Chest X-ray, PA view. Patient: 52 years old, sex M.
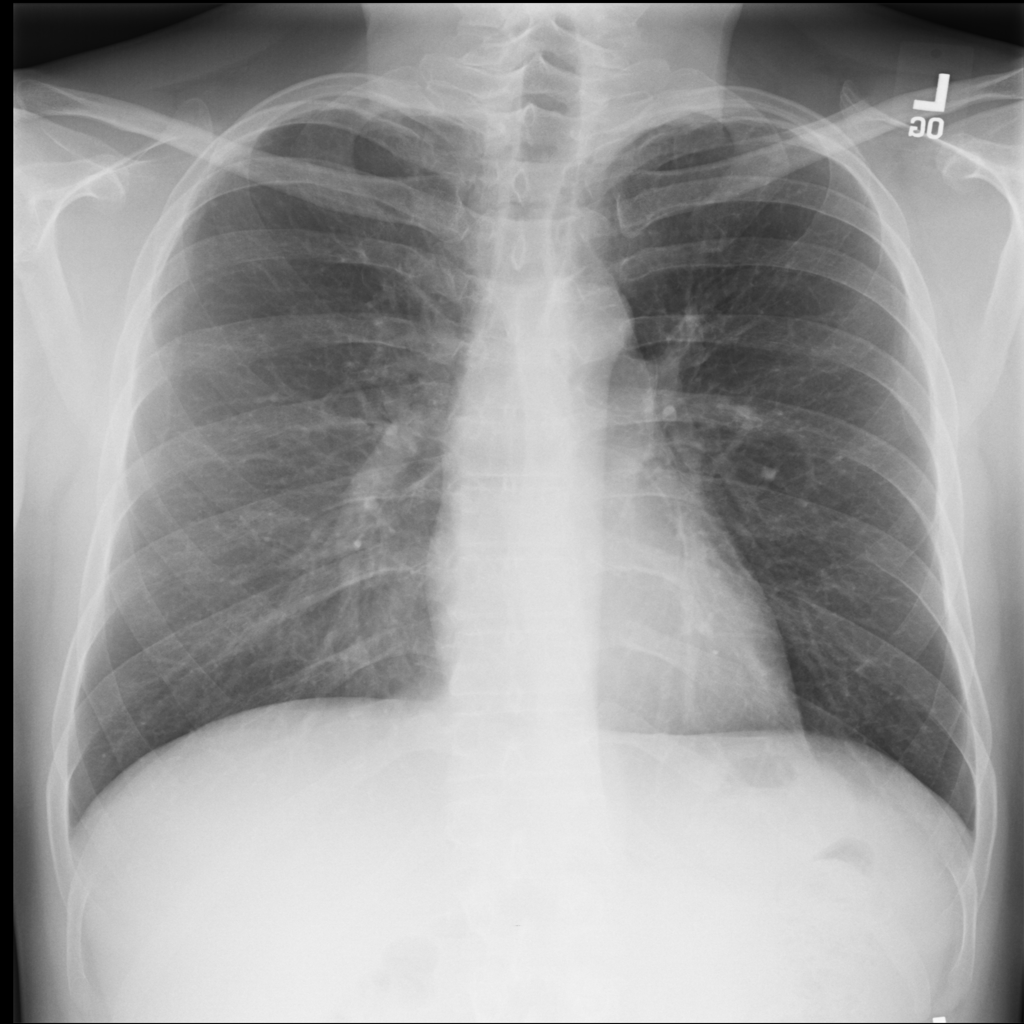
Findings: Pleural_Thickening